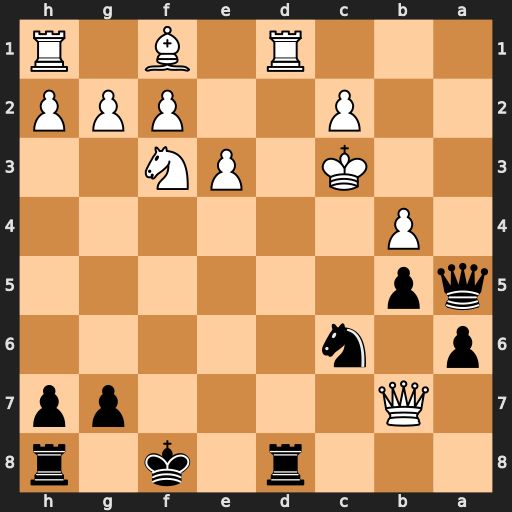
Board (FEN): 3r1k1r/1Q4pp/p1n5/qp6/1P6/2K1PN2/2P2PPP/3R1B1R
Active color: b
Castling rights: -
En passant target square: -
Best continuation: Qxb4#